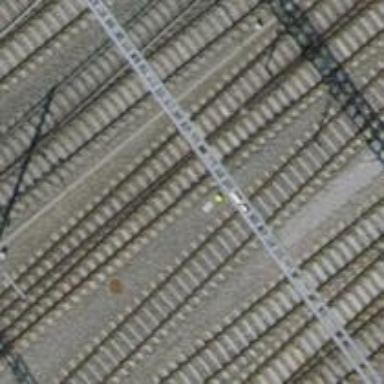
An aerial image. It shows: Single-track railway with electrified contact lines.